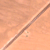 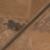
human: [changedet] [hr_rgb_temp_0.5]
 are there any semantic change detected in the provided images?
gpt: New park is present near the road.